Aerial crown-view tile of a tropical tree (Barro Colorado Island, Panama), acquired 20250818:
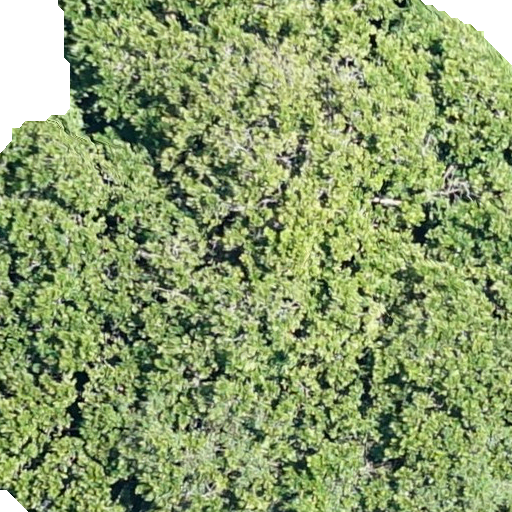
Species: Anacardium excelsum
GBIF accepted scientific name: Anacardium excelsum
Crown area: 506.901 m²